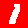
Digit: 1